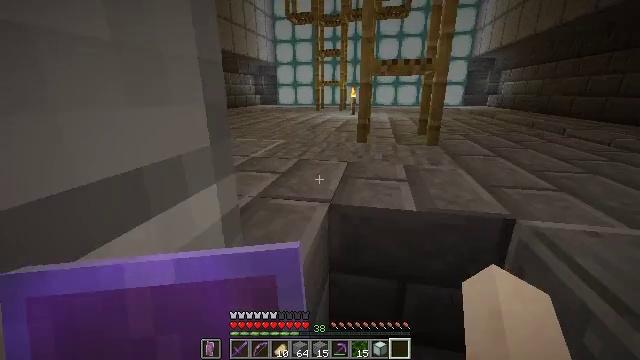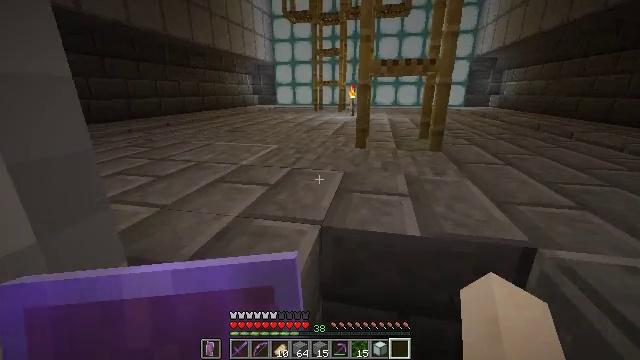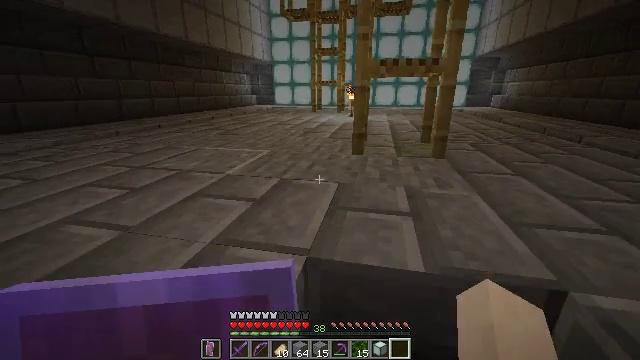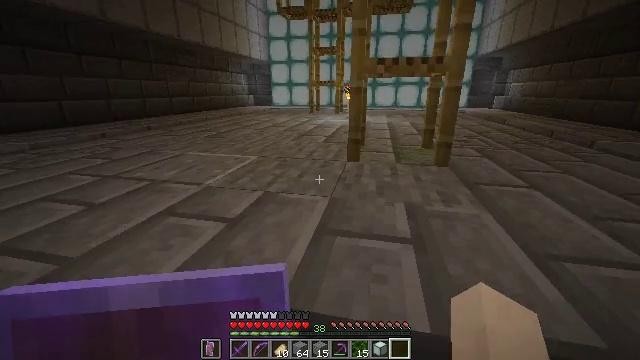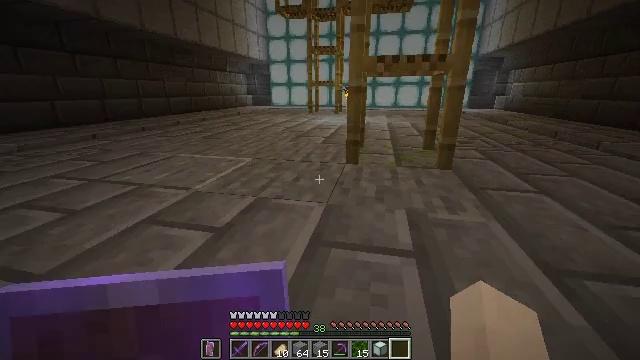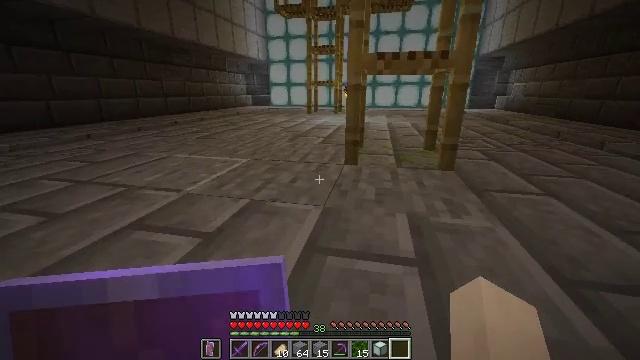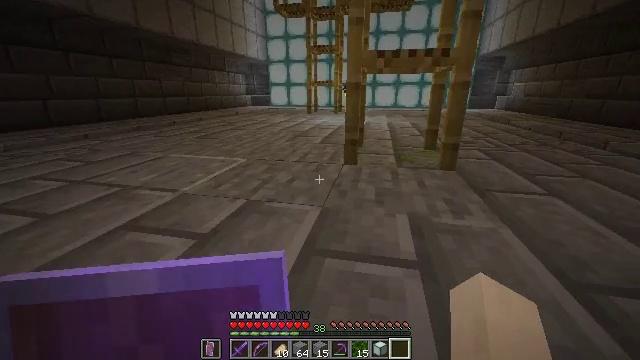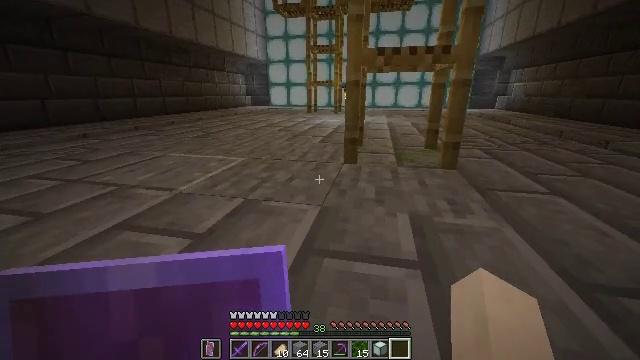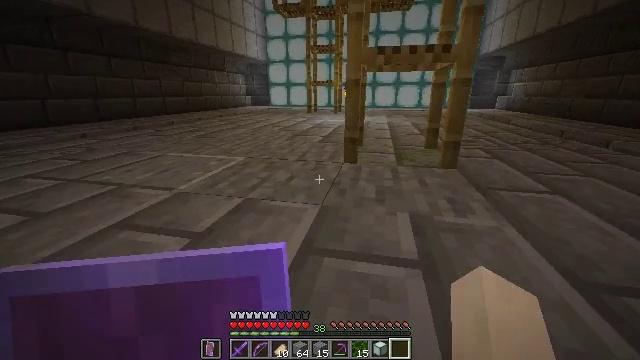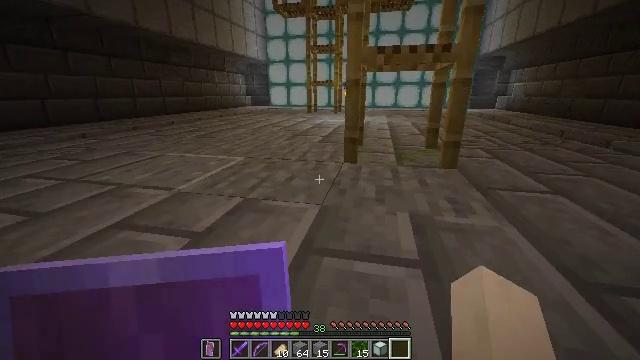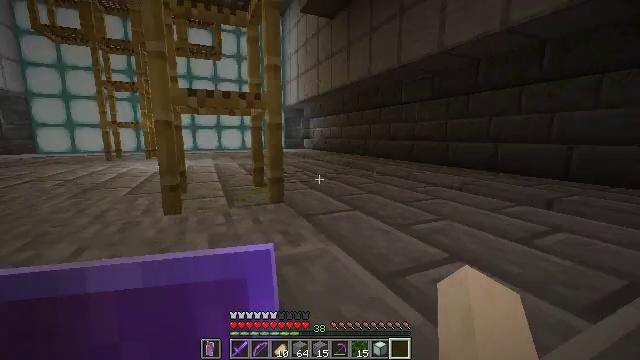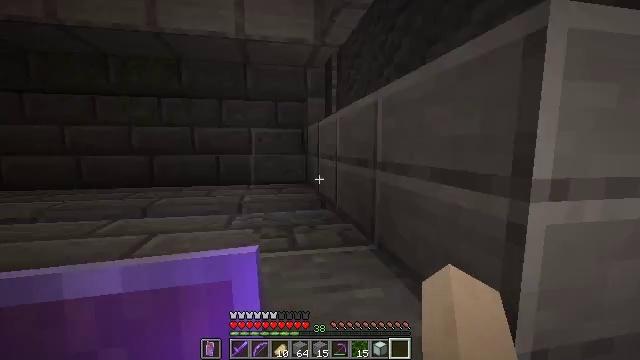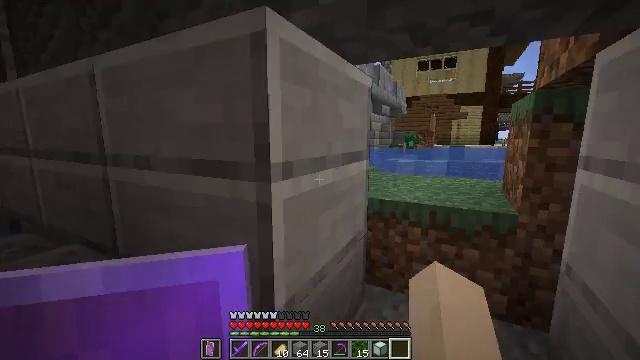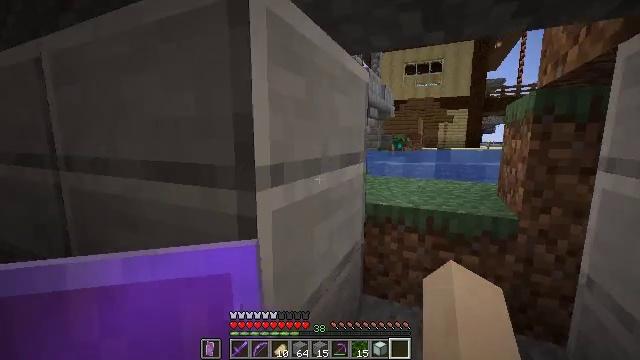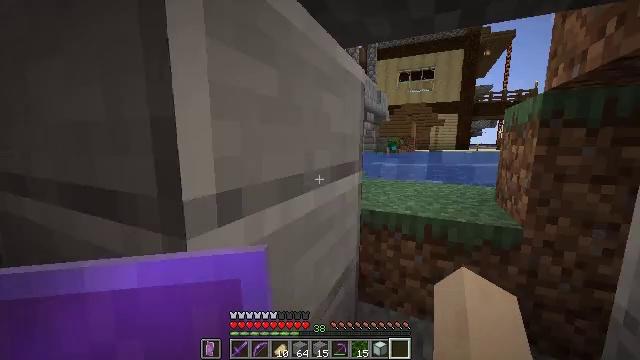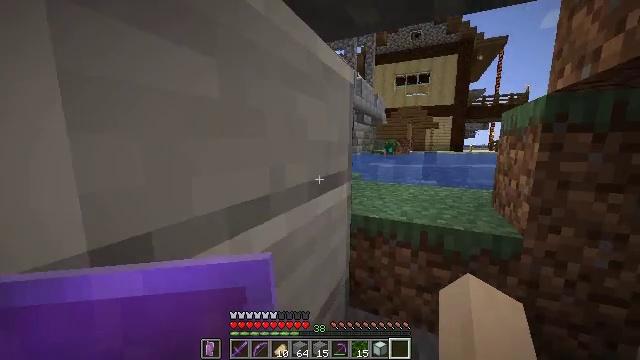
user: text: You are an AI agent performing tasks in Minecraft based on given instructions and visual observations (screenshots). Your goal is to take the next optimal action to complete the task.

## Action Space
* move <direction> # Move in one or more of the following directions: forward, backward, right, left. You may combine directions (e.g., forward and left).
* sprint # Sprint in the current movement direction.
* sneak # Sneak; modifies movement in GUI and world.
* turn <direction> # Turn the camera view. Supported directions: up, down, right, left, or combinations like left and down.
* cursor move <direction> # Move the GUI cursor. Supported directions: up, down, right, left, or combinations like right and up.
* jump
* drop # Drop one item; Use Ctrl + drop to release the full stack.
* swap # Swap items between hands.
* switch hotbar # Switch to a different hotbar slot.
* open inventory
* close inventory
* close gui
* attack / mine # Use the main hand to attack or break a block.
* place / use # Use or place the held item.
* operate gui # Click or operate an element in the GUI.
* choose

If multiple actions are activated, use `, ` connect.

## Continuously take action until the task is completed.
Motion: motion action
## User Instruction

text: Craft polished blackstone stairs using blackstone.
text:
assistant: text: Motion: move forward
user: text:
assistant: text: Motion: move forward
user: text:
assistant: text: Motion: move forward
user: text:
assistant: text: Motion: no_op
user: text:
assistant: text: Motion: no_op
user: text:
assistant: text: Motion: no_op
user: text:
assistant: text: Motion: no_op
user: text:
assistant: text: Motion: no_op
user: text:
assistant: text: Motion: no_op
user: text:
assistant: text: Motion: move forward, turn right and up
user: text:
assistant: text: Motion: move forward, turn right and up
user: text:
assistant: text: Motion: move forward, turn right and down
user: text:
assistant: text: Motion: move forward, sprint, turn right
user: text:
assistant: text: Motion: move forward, sprint
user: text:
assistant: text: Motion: move forward, sprint
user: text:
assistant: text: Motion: move forward, sprint
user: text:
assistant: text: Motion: move forward, sprint
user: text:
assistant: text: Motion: move forward, sprint
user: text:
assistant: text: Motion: move forward, sprint, turn right
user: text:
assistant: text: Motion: move forward, sprint, turn right
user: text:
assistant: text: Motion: move forward, sprint, turn right
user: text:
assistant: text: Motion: move forward, sprint
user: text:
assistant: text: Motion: move forward, sprint
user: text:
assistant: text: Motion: move forward, sprint, turn left
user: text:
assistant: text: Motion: move forward, sprint, turn left and down, jump
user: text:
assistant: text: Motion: move forward, sprint, turn left and down, jump
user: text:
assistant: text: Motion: move forward, sprint, turn left and down, jump
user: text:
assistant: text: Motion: move forward, sprint, turn left and down, jump
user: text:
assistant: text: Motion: move forward, sprint
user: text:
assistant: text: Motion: move forward, sprint